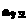
Label: flower